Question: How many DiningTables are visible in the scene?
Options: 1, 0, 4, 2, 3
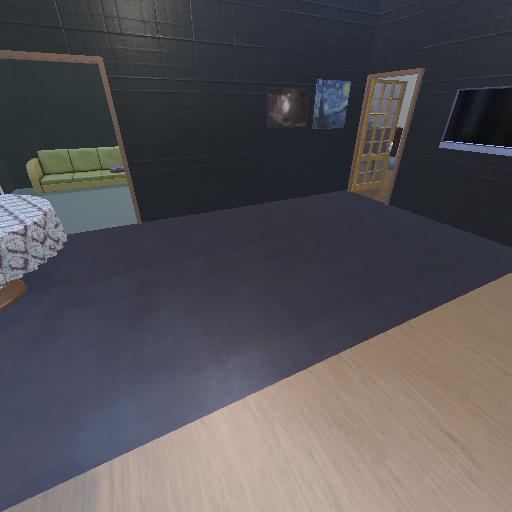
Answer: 1